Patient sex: M
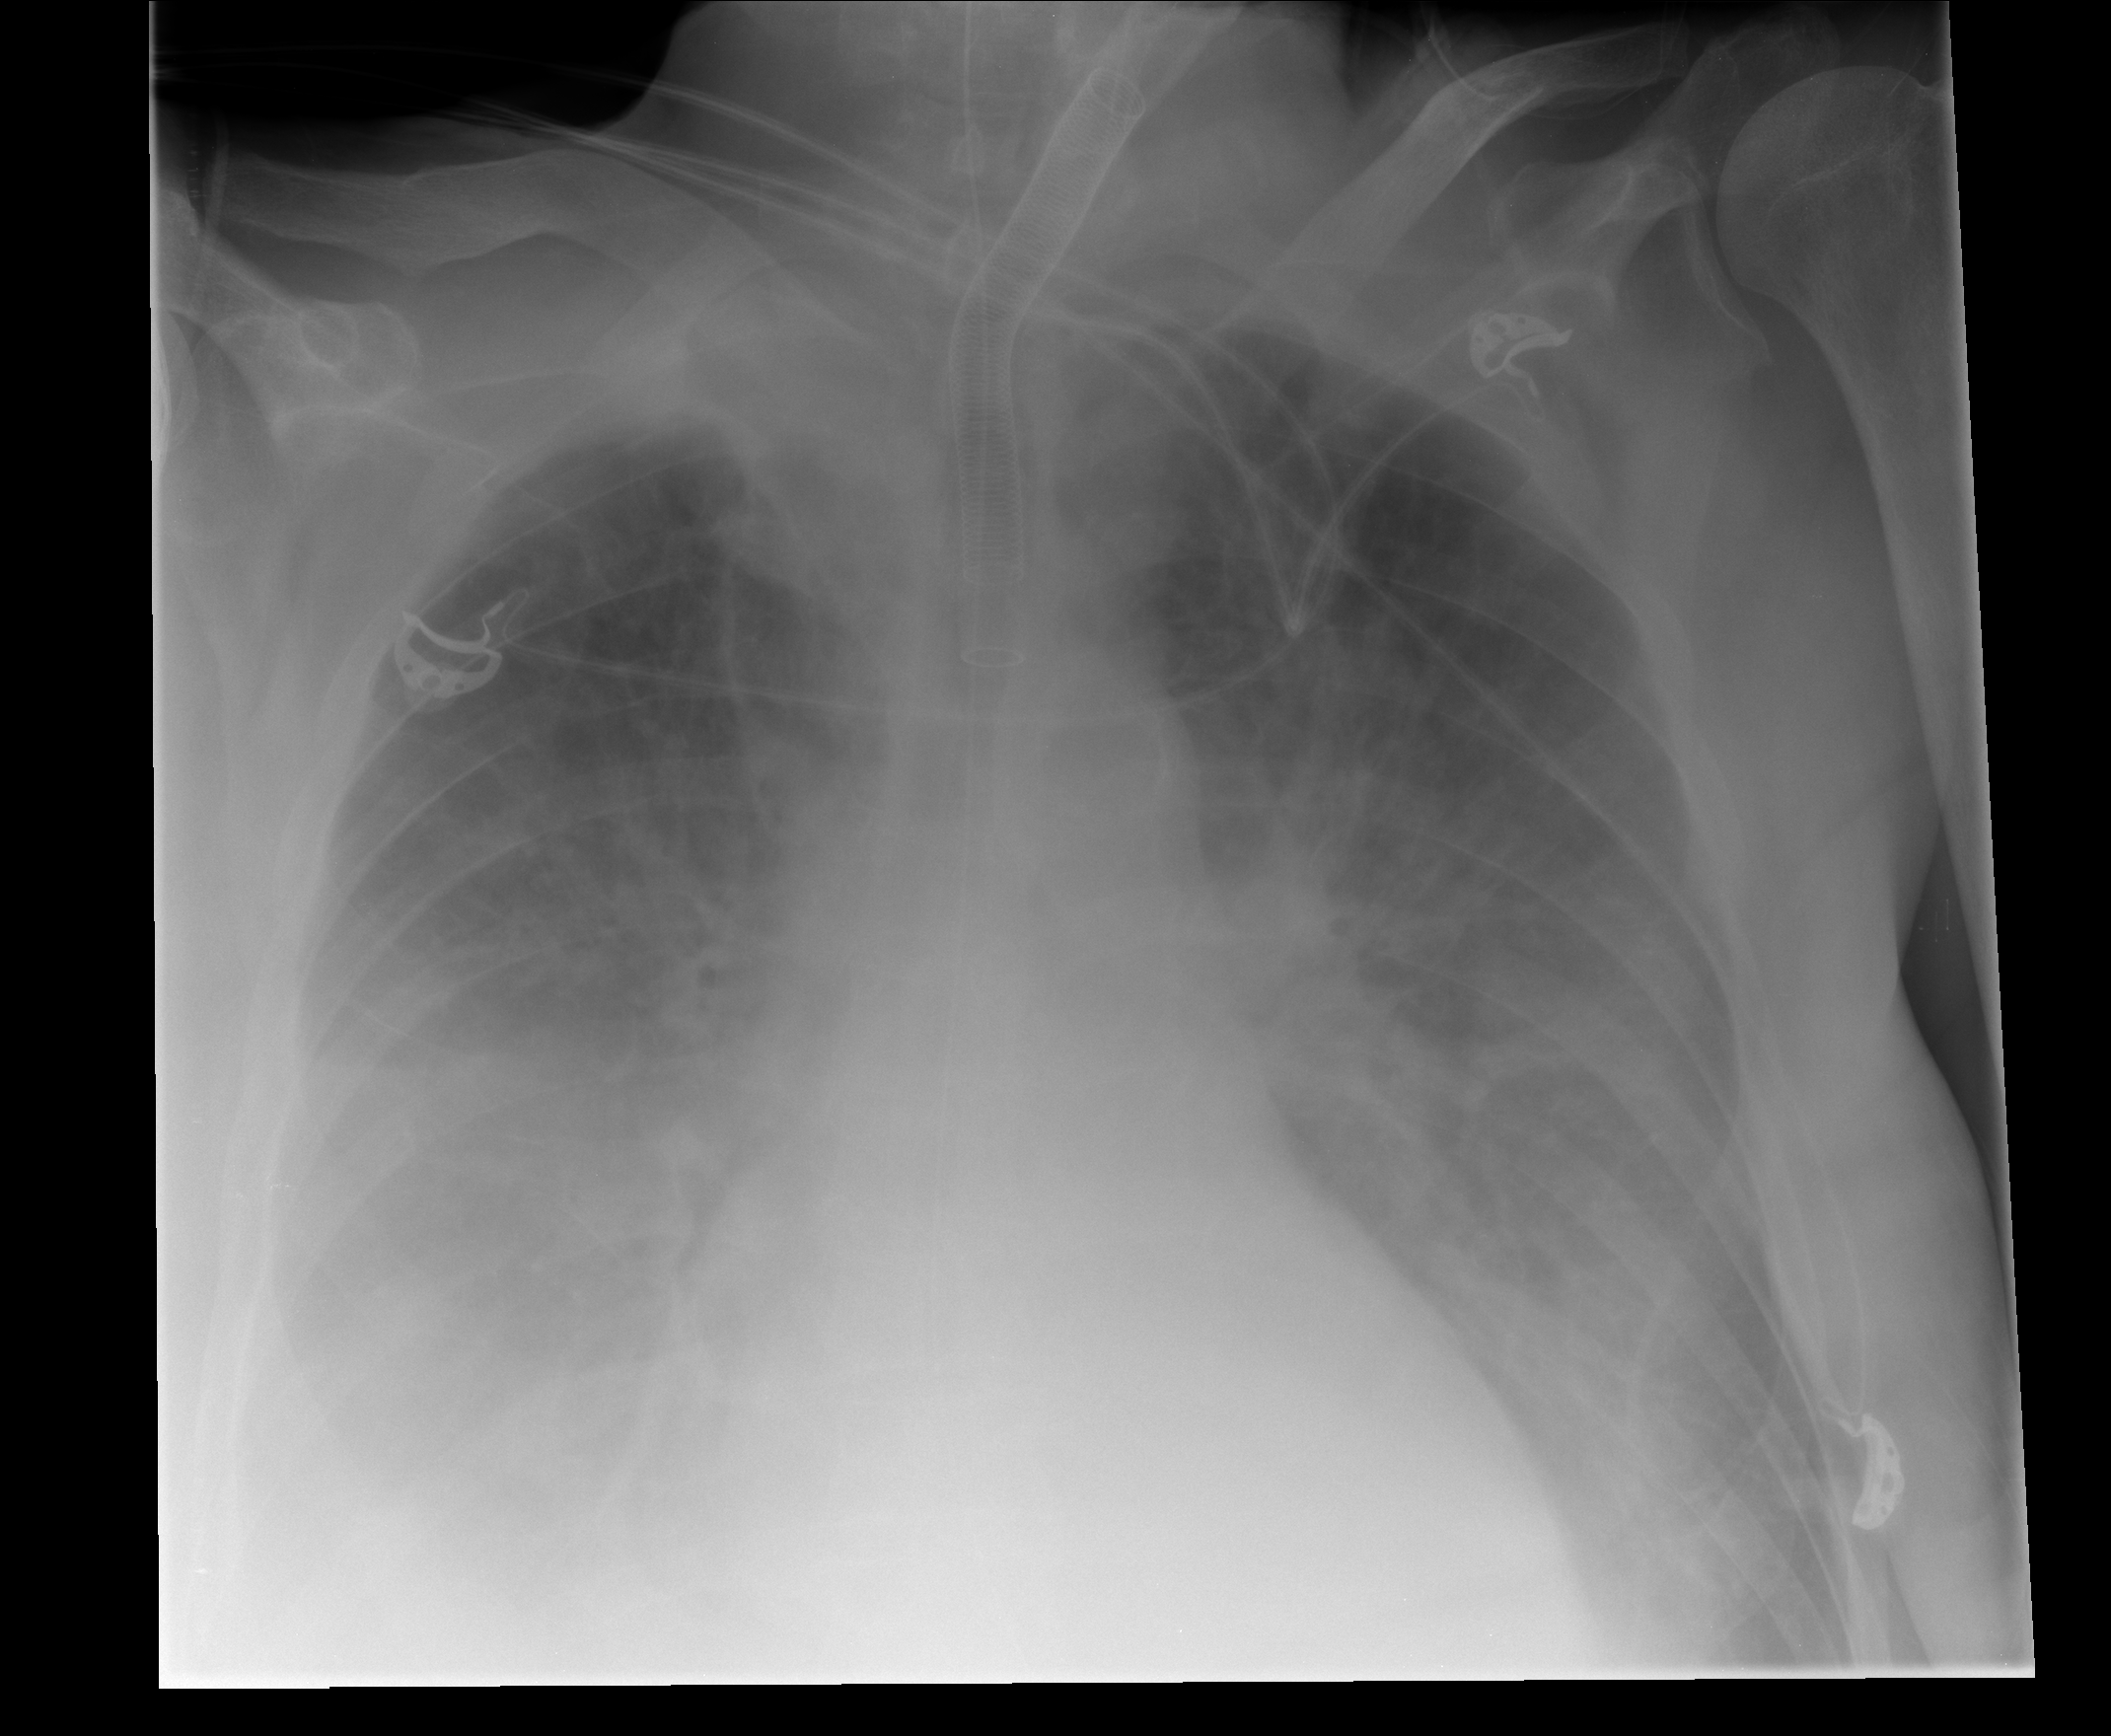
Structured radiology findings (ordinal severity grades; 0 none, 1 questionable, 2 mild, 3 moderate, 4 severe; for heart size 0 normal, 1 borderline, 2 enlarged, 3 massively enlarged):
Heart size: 0
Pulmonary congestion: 3
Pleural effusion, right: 3
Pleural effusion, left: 3
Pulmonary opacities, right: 2
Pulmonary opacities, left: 2
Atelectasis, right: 3
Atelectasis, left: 3